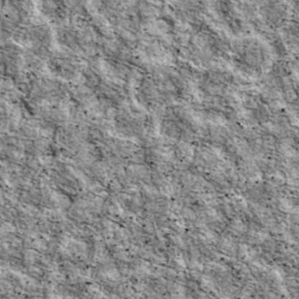
Label: non_frost